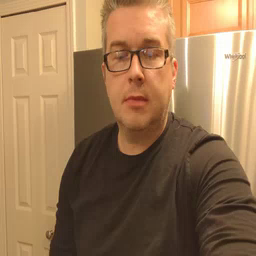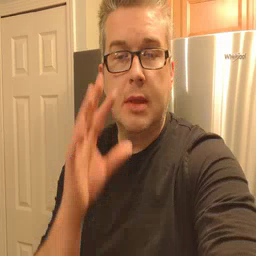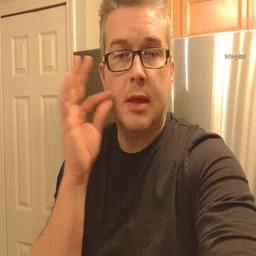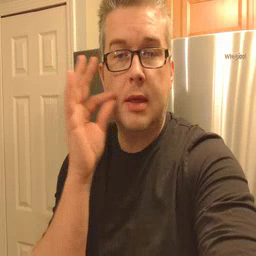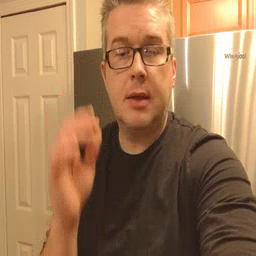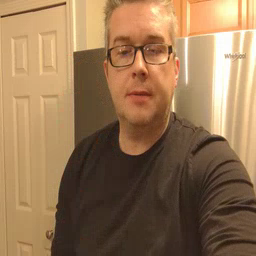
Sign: cat